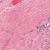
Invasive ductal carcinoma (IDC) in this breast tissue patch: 0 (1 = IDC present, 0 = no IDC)